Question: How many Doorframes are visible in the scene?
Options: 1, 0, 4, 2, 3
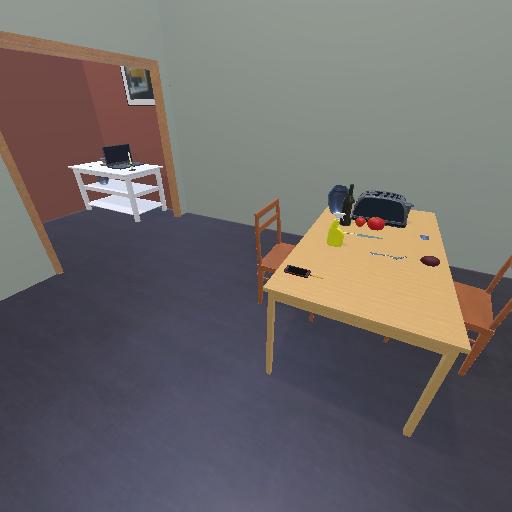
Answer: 1